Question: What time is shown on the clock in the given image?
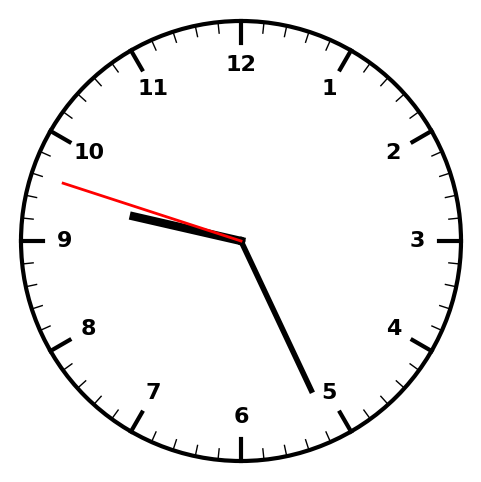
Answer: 09:25:48